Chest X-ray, PA view. Patient: 79 years old, sex F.
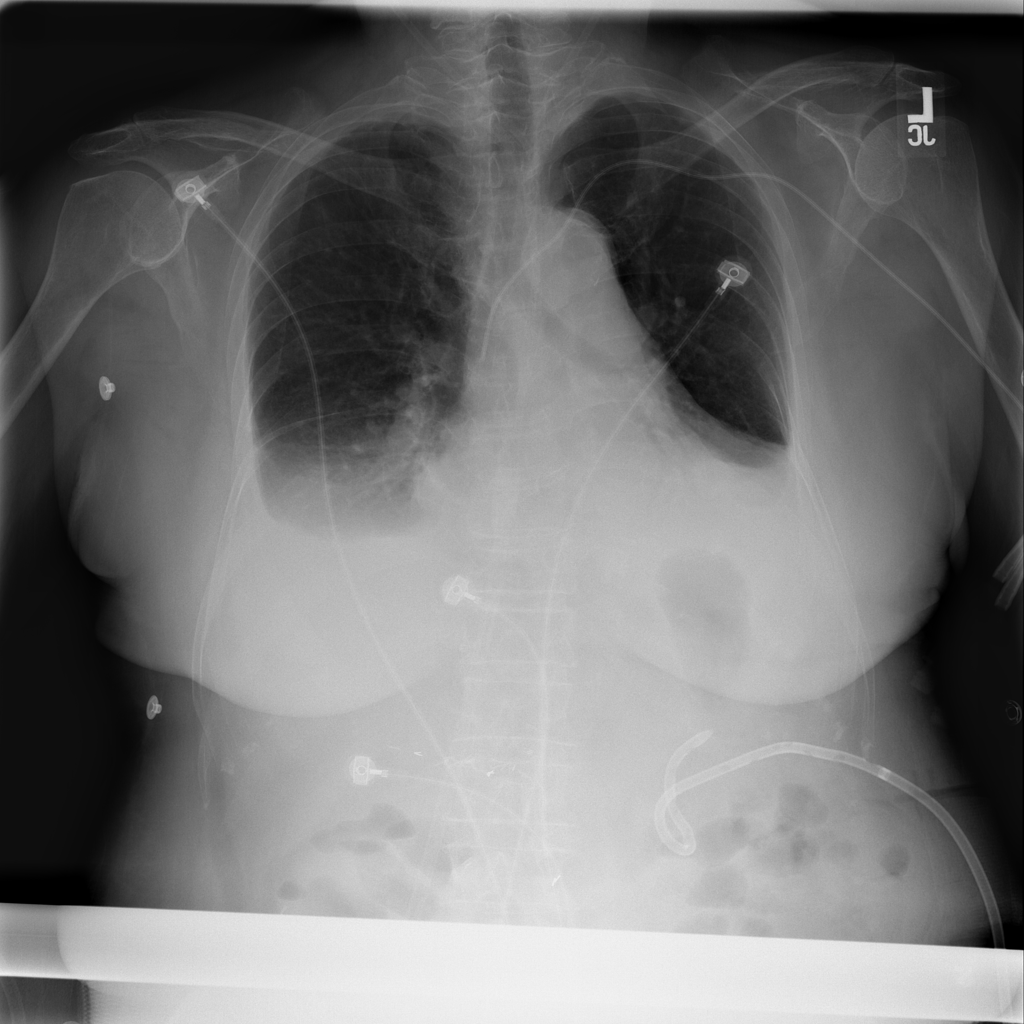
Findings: Effusion